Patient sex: M
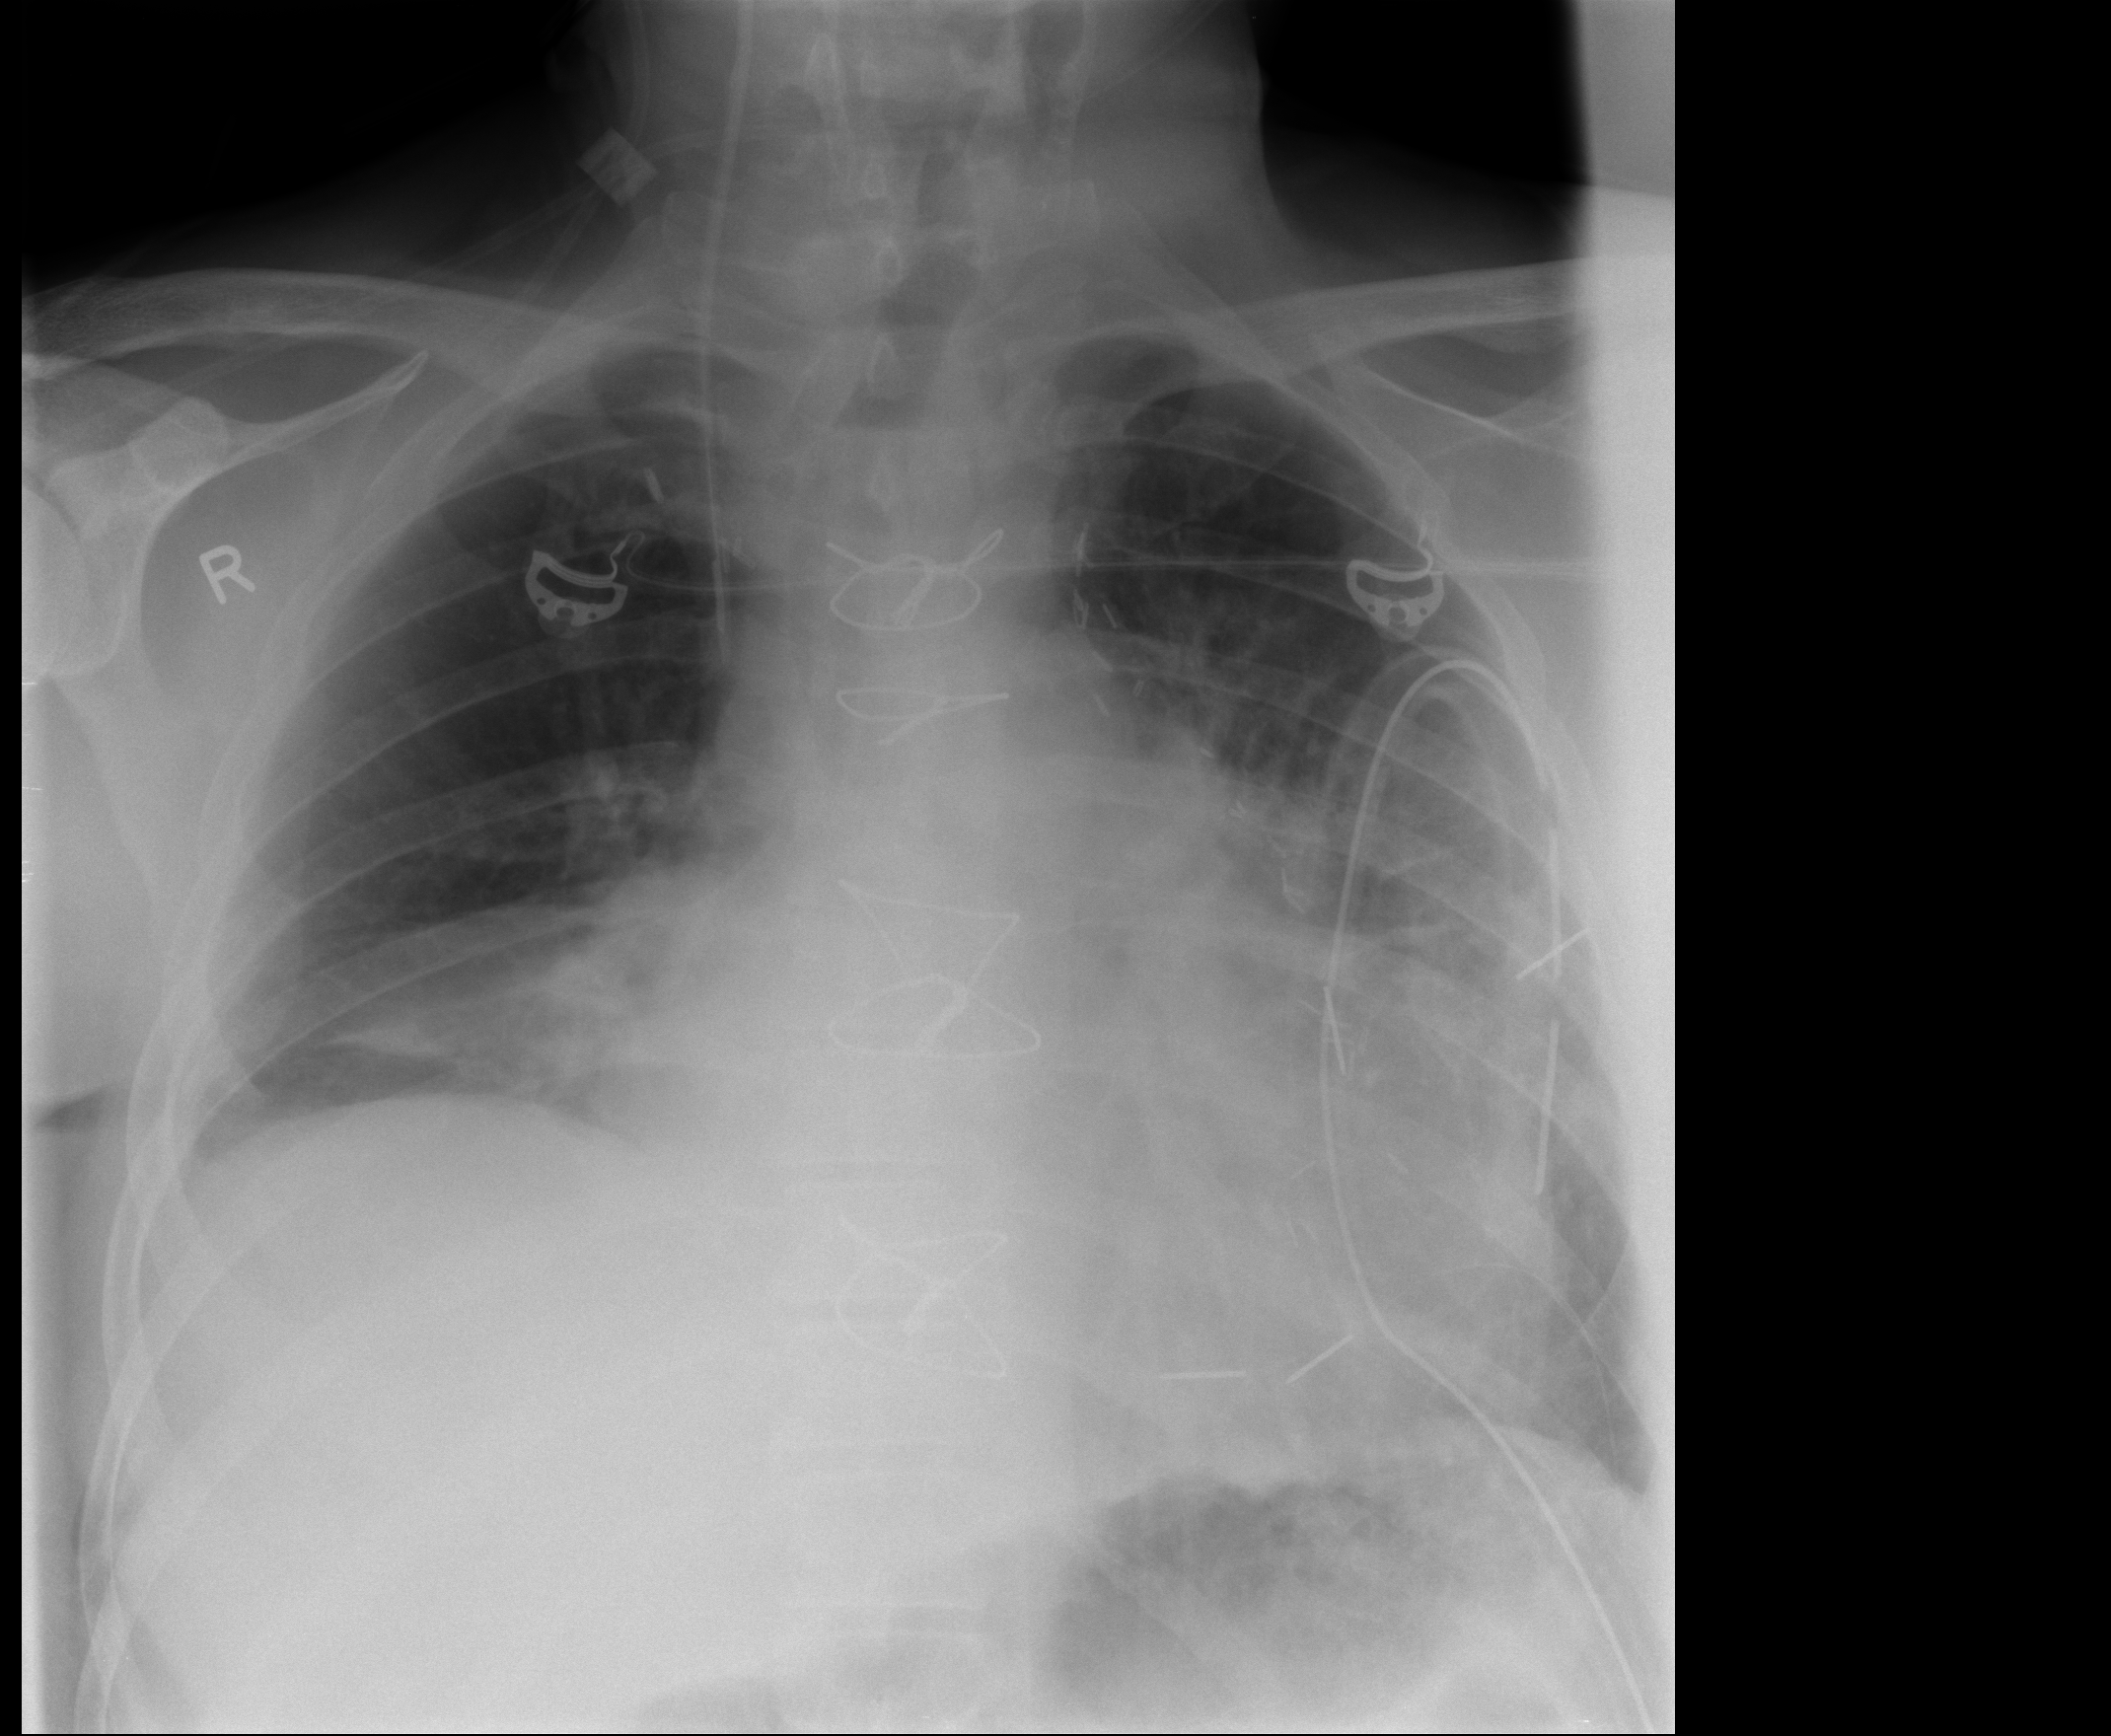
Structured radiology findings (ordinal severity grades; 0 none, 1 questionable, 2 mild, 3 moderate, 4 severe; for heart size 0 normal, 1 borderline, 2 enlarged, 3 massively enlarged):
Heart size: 2
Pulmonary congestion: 2
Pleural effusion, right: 2
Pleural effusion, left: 2
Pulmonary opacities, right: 0
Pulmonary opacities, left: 2
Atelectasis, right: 2
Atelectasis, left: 2